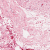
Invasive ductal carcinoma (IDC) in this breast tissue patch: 0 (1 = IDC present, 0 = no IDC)